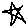
Label: star